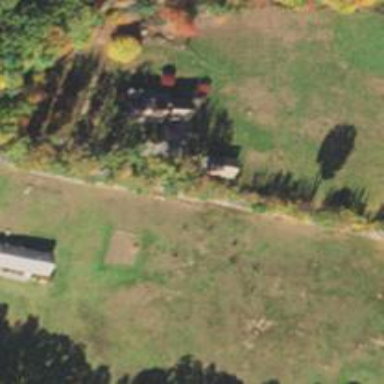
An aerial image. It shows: Driveway.